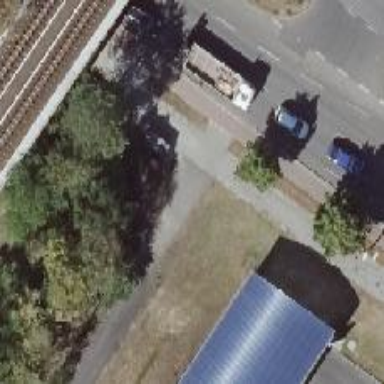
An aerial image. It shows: Power substation.